Current action and preconditions to check: trajectory_clear

Your task: For each precondition in the list above, predict whether it will hold at this action.

Consider the current scene as observed from the mobile robot's camera, and analyze the predicted future states of all dynamic agents (e.g., people, animals, vehicles, or any moving entities) within the NEXT SECOND.

IMPORTANT: Only answer "very likely" if you are absolutely certain—based on strong, clear evidence—that a dynamic agent will violate the precondition in the predicted future state. Do NOT answer "very likely" for unlikely, ambiguous, or low-probability risks.

Ask yourself for each precondition: Is there a high probability, with clear and convincing evidence, that the predicted future states of any dynamic agent will interfere with the predicted future state of the currently executing action within the NEXT SECOND, causing that precondition to fail?

Assess the risk level based on these predictions. Use "likely" or "very likely" if motions create a clear risk of interference.

Use "neutral" or "improbable" if agents are nearby but their predicted paths are clearly diverging or non-conflicting.

Failure Risk Categories: "very improbable", "improbable", "neutral", "likely", "very likely"

Answer Format: Output ONLY the probability_of_failure value from these categories: "very improbable", "improbable", "neutral", "likely", "very likely"

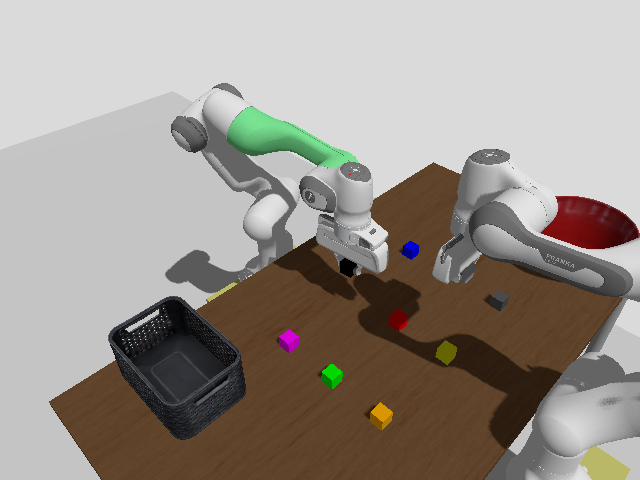

Answer: improbable